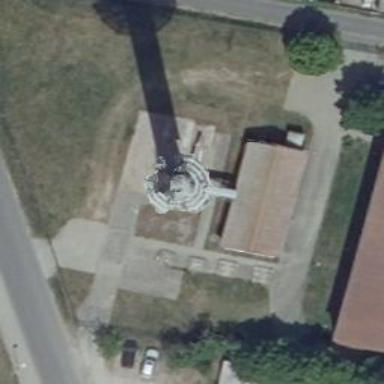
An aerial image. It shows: Communication tower.